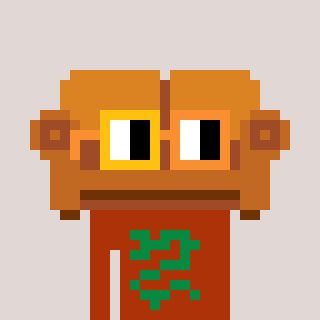
a pixel art character with square yellow and orange glasses, a couch-shaped head and a hotbrown-colored body on a warm background